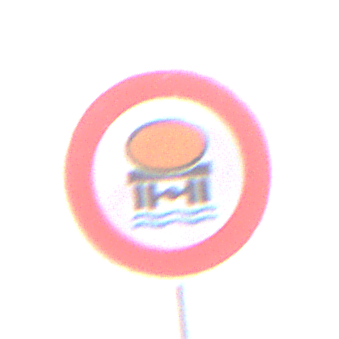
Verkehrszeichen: VerbotFahrzeugeWassergefaehrdenderLadung
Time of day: MorningAfternoon
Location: Outdoor (Nature)
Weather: PartlyCloudy
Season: NotSpecified
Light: Natural